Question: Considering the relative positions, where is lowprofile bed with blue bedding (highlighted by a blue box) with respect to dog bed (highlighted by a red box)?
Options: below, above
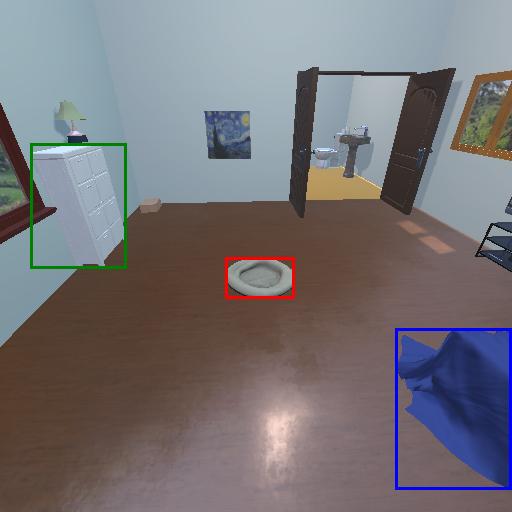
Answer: below